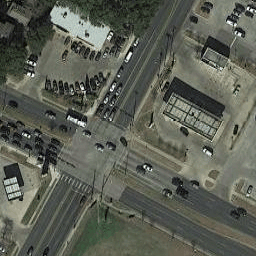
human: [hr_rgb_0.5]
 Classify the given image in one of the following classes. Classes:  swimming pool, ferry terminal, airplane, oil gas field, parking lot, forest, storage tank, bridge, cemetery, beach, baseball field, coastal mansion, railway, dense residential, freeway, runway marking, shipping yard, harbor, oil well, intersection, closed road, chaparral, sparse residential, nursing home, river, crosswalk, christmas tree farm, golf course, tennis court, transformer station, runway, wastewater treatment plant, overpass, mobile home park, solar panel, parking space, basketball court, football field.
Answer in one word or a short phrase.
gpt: intersection